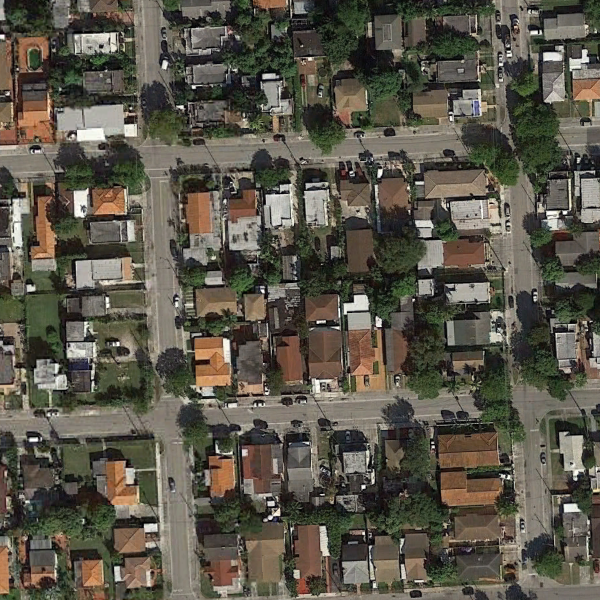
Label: DenseResidential